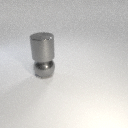
large gray metal sphere below large gray metal cylinder